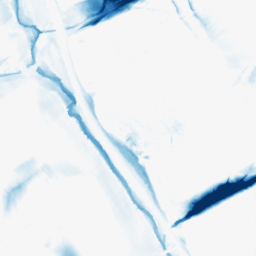
Category: morphological
Decomposition family: morphological_diamond
Decomposition parameters: operation: closing
radius: 20
Upsampling method: quartic
Upsampling parameters: scale: 4
Upsampling scale: 4